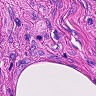
Metastatic tissue present: no